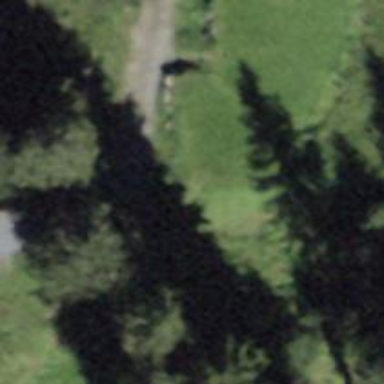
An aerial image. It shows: Grass area designated as golf tee.